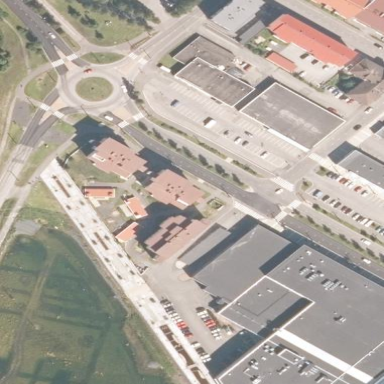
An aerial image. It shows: Pedestrian area.